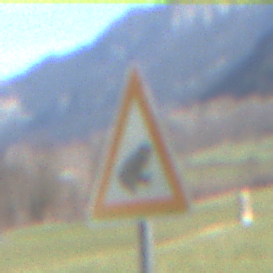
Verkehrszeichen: AmphibienwanderungLinks
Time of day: MorningAfternoon
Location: Outdoor (Nature)
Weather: PartlyCloudy
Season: NotSpecified
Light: Natural